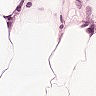
Metastatic tissue present: no